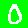
Digit: 0